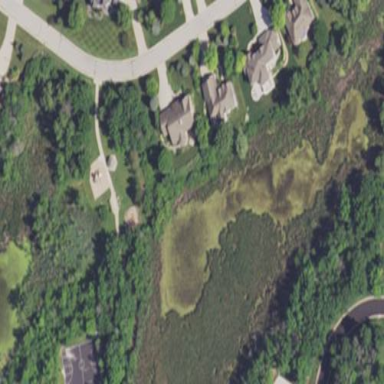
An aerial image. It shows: Pond surrounded by natural water.